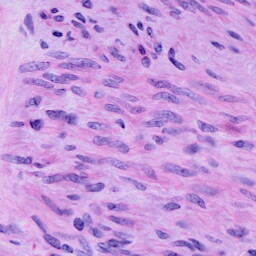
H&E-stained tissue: Cervix